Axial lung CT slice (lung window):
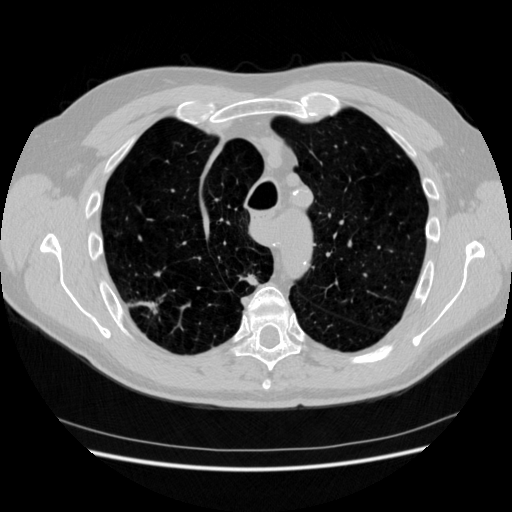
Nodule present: yes
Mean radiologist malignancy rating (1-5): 4.75